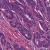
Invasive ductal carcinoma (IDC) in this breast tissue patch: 1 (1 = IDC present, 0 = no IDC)